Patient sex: M
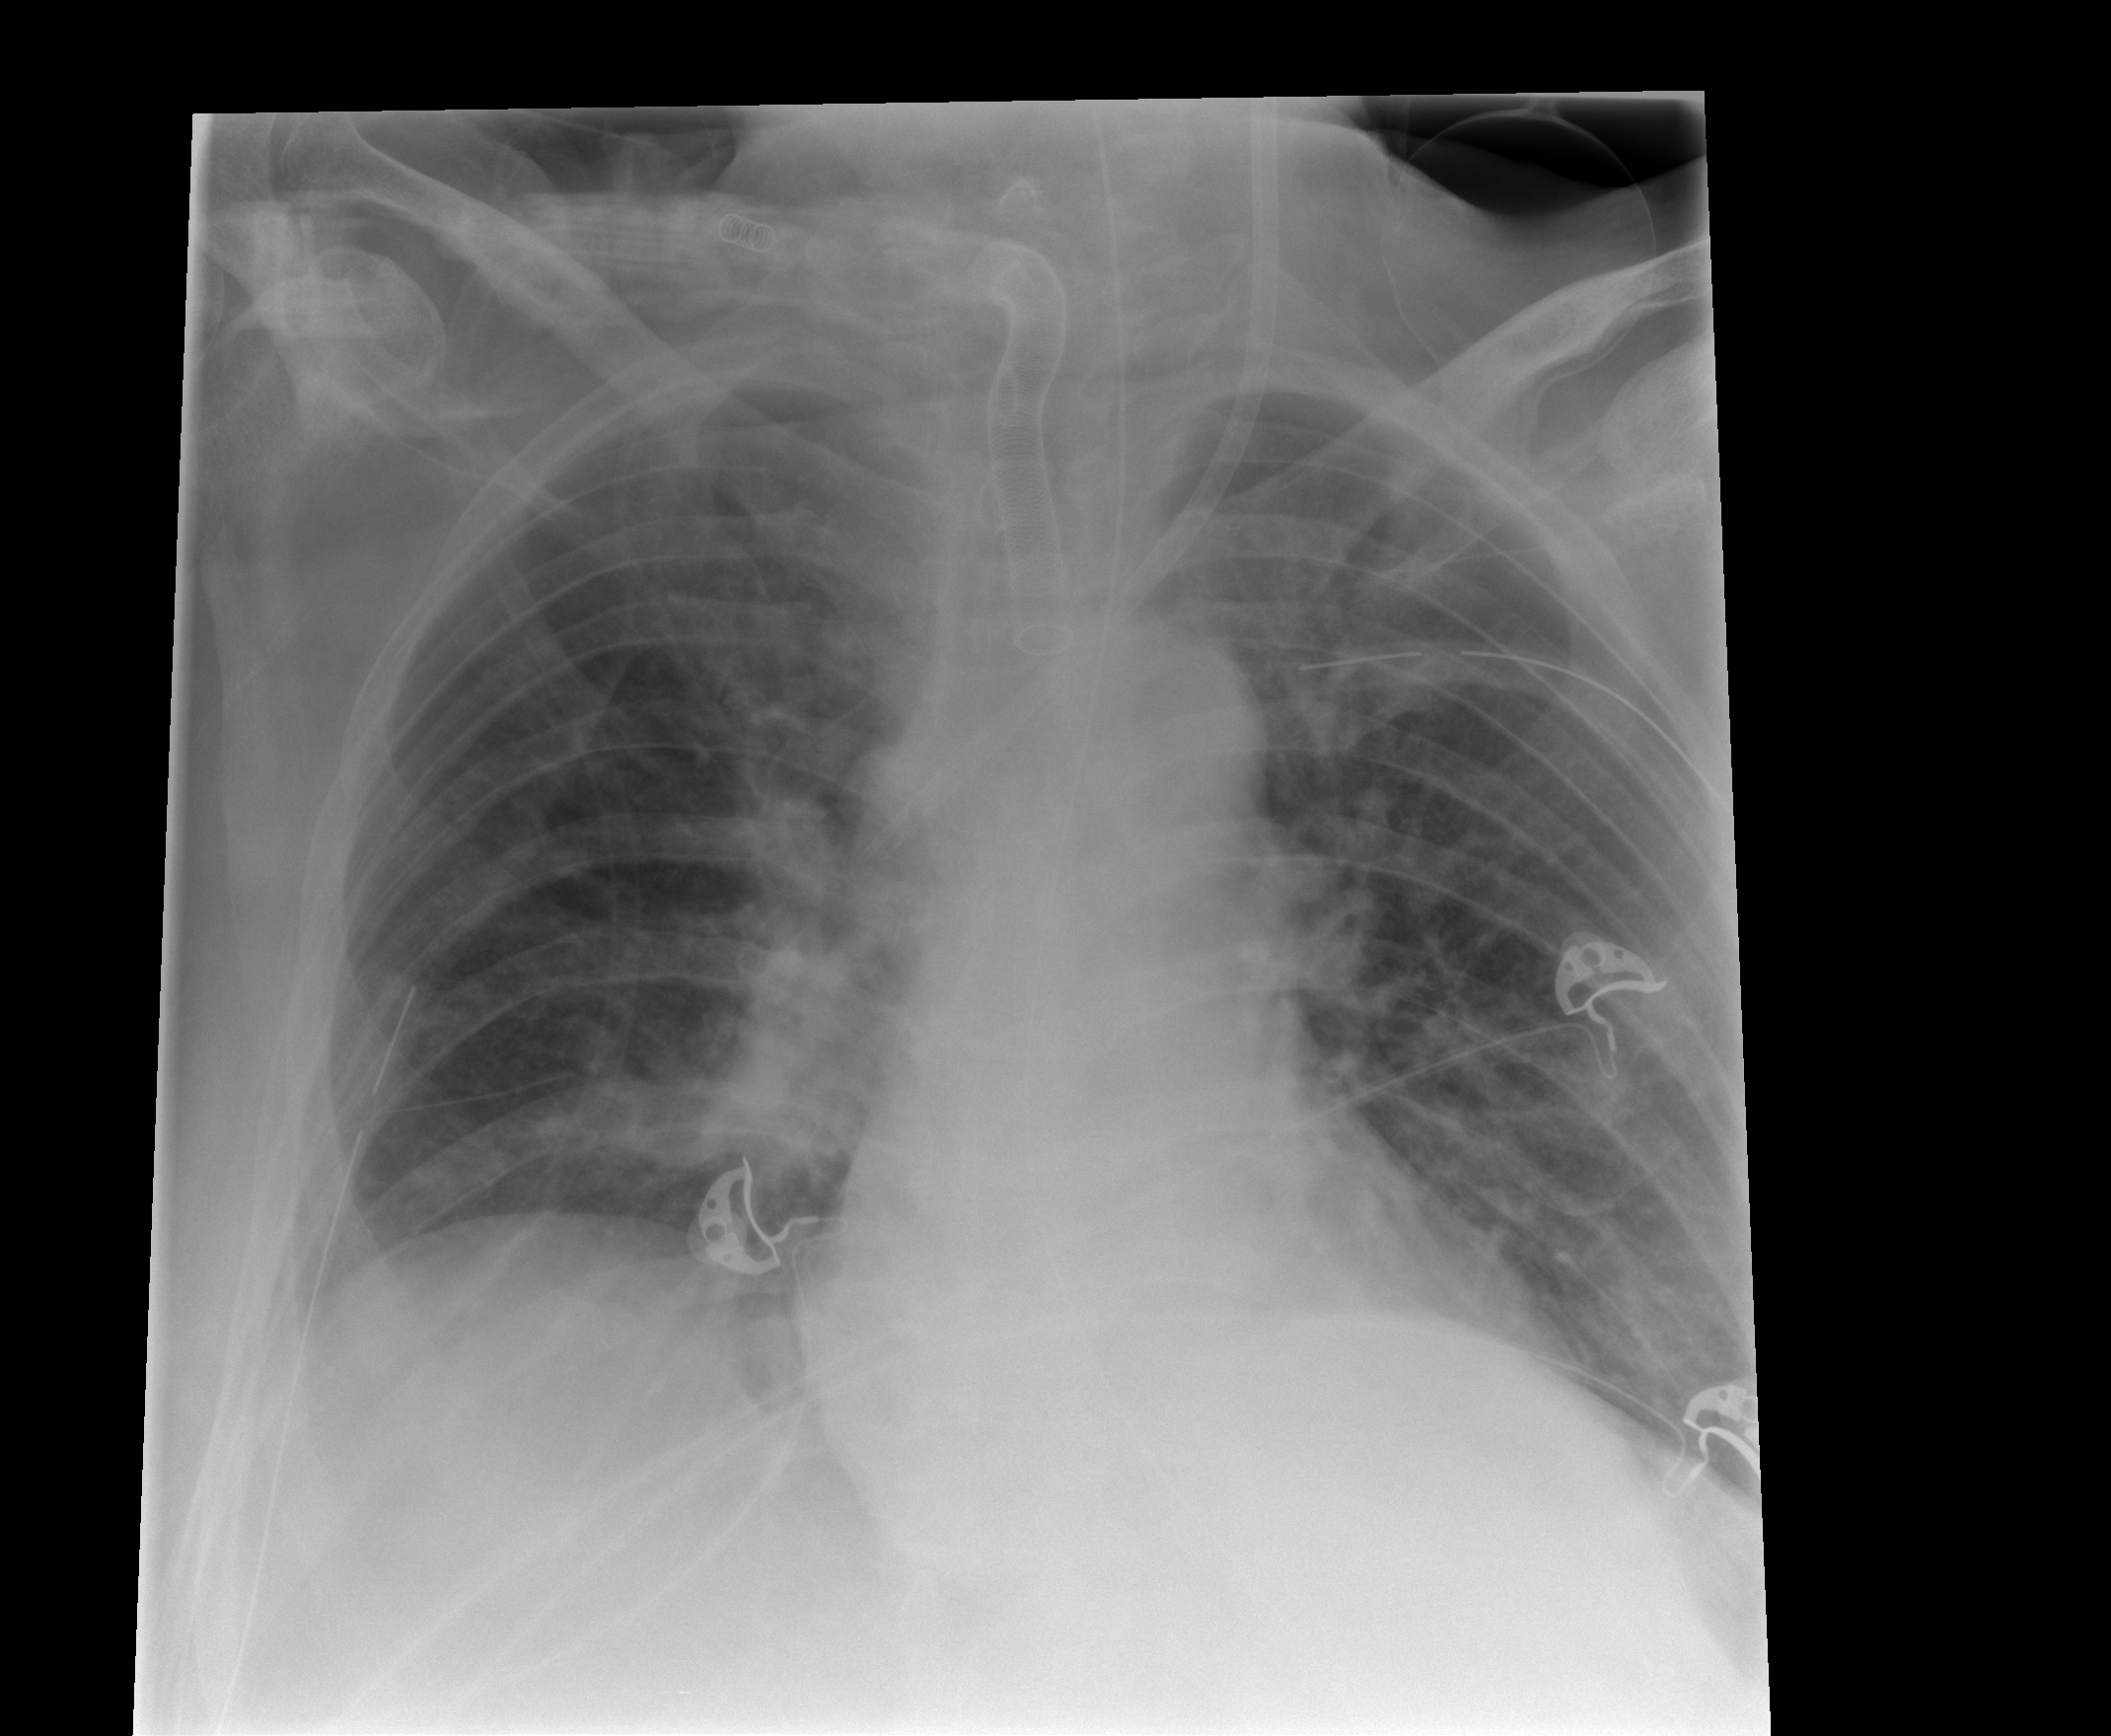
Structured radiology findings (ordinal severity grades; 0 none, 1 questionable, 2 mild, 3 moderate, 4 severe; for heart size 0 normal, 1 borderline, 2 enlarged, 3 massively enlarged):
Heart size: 0
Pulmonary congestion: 2
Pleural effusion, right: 1
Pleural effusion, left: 0
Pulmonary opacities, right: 0
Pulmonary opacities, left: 1
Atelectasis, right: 2
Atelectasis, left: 2